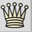
Piece: wQ